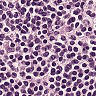
Metastatic tissue present: no